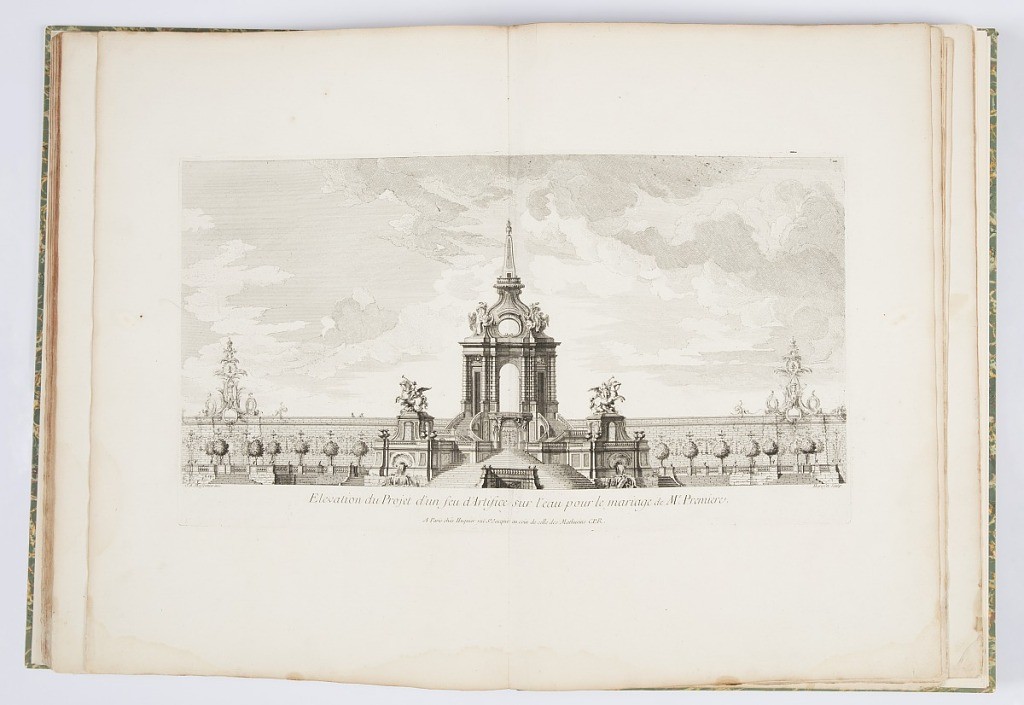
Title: Projet d'un feu d'Artifice sur l'eau pour le mariage de Me. Première (Design for Fireworks over Water for the Marriage of Madame Premiere [Elizabeth of France], plate 112, in Oeuvres de Juste-Aurèle Meissonnier
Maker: Juste-Aurèle Meissonnier, French, b. Italy, 1695–1750
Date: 1748
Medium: Engraving on white laid paper
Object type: Print
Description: Large structure with stairs, fountains, and statues; wall lined with trees and two elaborate decorations with towers, bells, fleur de lys, and topped with cross.